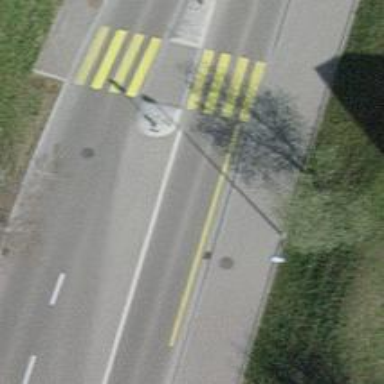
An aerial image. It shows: Abandoned railway running parallel to secondary asphalt road.